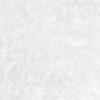
Label: no_change